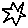
Label: star